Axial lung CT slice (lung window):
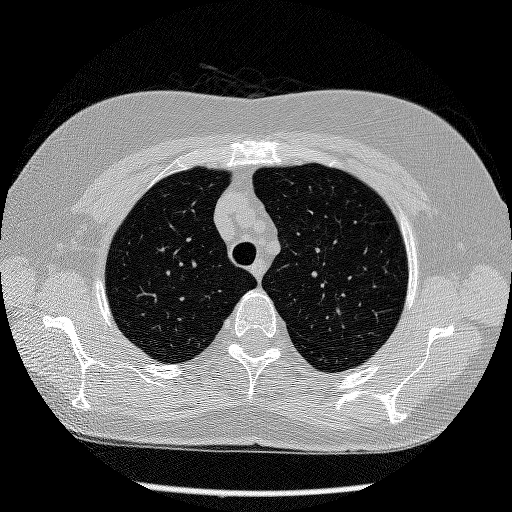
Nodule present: no